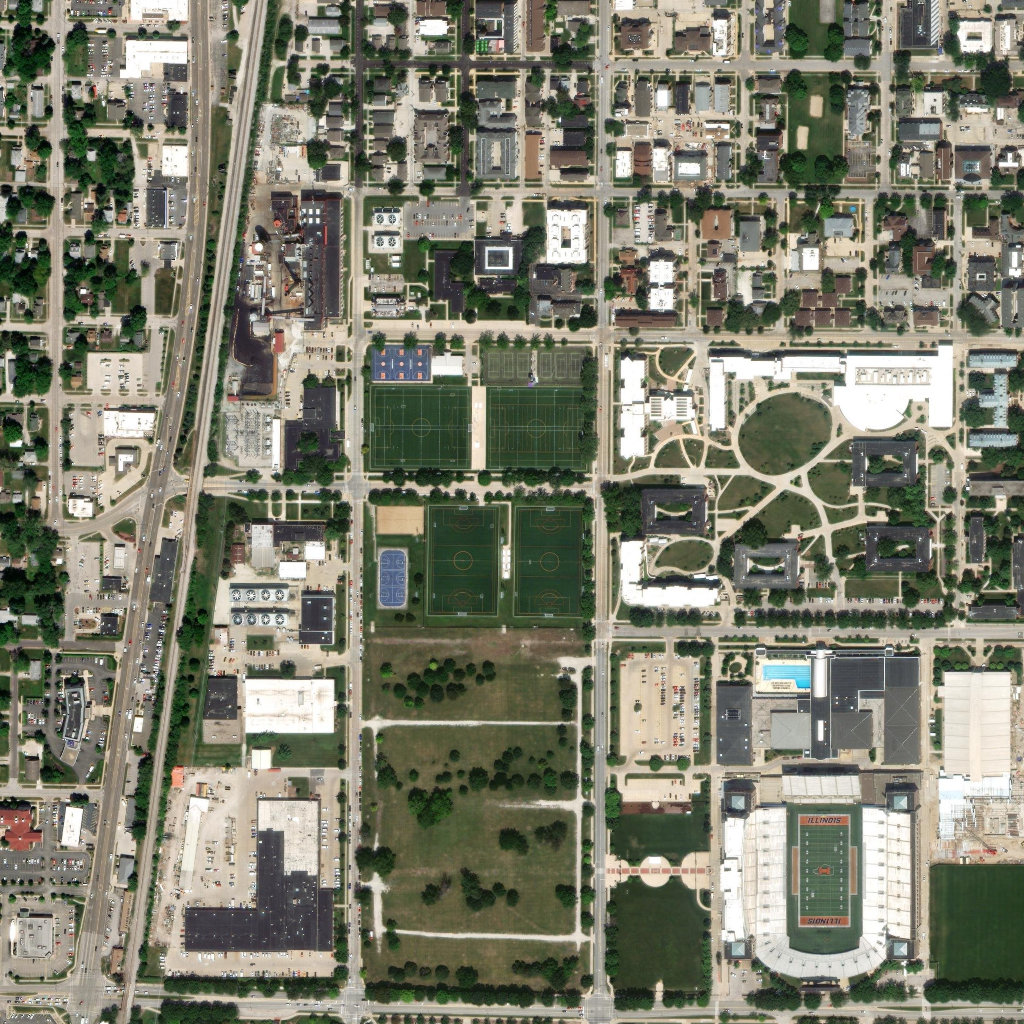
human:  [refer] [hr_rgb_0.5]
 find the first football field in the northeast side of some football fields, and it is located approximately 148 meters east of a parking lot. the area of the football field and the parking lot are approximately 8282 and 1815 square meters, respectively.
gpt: <box>[[47, 37, 56, 45, 0]]</box>

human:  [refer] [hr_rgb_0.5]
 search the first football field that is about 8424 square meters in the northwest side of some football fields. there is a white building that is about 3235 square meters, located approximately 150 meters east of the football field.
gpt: <box>[[35, 37, 45, 45, 0]]</box>

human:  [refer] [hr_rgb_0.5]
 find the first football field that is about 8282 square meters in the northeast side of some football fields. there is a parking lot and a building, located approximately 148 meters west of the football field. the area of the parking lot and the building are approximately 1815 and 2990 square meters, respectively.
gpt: <box>[[47, 37, 56, 45, 0]]</box>

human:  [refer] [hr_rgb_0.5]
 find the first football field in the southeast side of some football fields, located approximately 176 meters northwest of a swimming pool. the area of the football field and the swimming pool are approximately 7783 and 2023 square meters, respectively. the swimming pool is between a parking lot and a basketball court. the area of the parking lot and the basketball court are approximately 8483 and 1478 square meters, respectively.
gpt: <box>[[50, 49, 57, 60, 0]]</box>